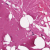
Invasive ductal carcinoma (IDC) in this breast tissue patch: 0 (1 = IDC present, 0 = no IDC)